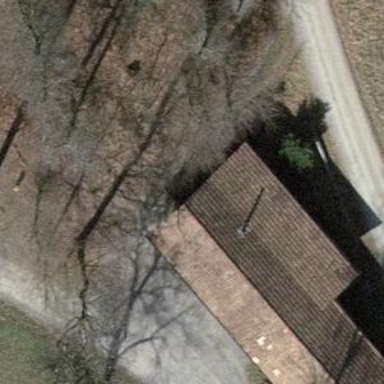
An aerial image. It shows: Hut.